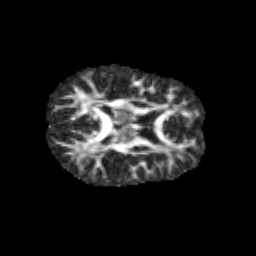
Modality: FA
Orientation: axial
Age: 9
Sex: female
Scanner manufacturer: siemens
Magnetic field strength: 3 T
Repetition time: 3.8 s
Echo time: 0.07 s